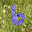
Label: 6